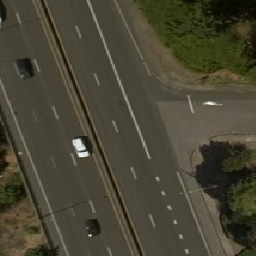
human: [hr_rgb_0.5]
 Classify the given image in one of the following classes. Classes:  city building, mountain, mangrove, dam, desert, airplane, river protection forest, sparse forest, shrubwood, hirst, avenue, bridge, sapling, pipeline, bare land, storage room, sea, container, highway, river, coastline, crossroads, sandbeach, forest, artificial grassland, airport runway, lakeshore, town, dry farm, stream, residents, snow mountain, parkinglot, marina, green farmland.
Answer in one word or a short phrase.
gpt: highway